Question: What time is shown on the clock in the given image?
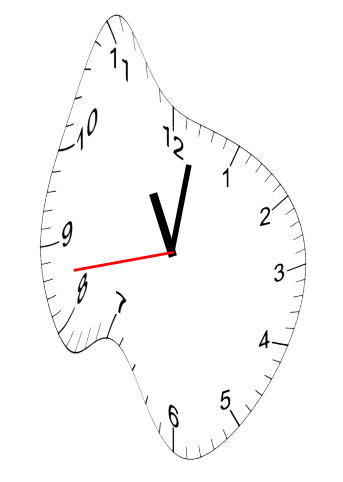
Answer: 11:01:43